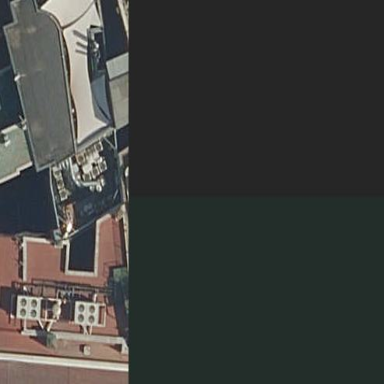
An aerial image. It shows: Hotel building.